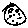
Label: moon